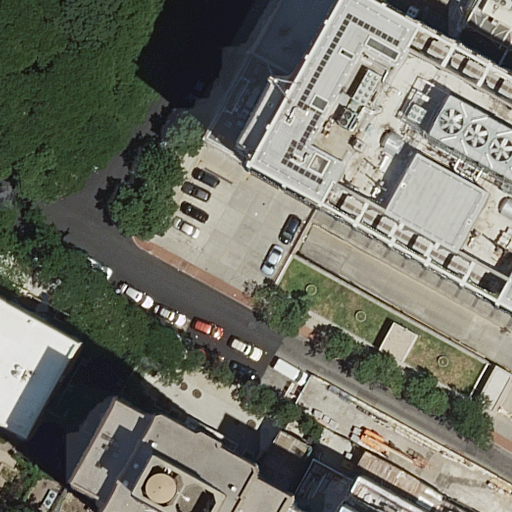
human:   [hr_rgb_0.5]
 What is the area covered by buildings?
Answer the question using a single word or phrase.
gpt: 5838m2

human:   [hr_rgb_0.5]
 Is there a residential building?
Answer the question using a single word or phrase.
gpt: yes

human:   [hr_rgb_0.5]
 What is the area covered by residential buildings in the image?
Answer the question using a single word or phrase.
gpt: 5838m2

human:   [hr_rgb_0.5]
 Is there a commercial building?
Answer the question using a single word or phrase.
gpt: no

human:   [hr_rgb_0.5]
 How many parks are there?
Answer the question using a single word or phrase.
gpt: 1

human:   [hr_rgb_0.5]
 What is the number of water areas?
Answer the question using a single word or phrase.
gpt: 0

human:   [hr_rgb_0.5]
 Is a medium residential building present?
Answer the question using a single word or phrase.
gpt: yes

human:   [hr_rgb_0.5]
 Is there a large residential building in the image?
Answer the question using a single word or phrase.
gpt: yes

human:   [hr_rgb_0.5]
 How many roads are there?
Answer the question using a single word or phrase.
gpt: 2

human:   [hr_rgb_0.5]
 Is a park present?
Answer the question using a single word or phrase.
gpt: yes

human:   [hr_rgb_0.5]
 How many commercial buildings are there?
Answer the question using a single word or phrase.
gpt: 0

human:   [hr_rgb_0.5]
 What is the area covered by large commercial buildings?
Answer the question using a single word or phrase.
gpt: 0m2

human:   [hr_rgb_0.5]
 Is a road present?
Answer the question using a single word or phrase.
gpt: yes

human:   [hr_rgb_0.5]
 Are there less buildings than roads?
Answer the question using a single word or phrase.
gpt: no

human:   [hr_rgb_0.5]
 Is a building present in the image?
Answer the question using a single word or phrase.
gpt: yes

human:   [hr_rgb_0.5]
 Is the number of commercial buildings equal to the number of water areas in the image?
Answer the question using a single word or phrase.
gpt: yes

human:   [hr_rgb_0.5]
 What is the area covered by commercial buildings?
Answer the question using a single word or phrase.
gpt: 0m2

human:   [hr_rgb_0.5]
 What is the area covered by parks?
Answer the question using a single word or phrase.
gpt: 881m2

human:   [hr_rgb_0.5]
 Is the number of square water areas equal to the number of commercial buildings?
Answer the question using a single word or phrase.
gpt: yes

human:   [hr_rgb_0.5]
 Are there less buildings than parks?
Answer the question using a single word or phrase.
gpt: no

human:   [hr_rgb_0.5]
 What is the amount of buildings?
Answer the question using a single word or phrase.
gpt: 5

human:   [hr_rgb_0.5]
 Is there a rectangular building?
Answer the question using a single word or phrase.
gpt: yes

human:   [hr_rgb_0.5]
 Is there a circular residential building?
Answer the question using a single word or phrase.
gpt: no

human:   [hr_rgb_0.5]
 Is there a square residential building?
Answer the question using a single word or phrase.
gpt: no

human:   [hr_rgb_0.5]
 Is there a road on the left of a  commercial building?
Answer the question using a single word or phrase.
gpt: no

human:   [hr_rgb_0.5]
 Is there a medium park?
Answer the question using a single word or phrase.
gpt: no

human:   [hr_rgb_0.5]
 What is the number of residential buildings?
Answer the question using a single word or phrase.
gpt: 5

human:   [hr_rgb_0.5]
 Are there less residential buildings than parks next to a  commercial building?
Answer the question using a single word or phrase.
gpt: no

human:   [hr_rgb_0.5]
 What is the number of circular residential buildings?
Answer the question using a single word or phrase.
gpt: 0

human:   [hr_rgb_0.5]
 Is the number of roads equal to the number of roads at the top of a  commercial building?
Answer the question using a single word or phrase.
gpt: no

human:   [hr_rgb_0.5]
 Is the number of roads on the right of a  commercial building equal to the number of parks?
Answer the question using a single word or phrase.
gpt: no

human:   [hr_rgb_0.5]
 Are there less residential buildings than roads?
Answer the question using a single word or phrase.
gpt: no

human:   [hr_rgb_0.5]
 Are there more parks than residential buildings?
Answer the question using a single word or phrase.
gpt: no

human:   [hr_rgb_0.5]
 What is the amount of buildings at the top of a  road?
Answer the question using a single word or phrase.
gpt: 1

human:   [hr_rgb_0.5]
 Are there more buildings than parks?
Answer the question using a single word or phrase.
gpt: yes

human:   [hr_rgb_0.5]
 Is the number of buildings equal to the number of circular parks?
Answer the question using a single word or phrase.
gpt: no

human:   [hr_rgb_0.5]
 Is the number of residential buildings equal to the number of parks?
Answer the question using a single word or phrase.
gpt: no

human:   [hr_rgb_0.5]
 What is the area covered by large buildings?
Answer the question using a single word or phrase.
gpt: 5217m2

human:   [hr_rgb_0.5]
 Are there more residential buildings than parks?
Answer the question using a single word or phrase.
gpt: yes

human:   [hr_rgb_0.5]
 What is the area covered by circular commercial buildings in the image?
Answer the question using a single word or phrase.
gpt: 0m2

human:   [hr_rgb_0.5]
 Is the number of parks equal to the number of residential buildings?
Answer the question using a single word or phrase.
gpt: no

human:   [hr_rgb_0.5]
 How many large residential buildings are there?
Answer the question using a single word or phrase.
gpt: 2

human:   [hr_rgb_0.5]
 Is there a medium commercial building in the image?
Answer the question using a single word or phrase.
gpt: no

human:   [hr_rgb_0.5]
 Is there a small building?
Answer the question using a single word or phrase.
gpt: yes

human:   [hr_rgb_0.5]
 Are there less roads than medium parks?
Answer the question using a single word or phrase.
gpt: no

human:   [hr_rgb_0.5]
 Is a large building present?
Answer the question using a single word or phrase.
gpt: yes

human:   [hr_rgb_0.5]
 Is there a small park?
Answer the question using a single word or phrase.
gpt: no

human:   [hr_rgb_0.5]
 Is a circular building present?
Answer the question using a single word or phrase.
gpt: no

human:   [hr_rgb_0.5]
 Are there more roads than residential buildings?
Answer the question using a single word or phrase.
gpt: no

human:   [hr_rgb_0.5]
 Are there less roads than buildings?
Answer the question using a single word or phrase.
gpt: yes

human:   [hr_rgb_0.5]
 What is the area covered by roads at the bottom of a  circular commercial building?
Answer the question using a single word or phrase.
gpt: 0m2

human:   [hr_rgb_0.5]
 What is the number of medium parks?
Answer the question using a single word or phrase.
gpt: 0

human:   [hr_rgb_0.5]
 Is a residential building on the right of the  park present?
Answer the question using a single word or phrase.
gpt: yes

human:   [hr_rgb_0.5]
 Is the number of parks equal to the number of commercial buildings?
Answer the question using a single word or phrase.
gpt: no

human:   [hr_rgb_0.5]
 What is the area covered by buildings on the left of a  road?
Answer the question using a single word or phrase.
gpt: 349m2

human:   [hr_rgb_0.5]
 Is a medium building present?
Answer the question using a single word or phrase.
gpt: yes

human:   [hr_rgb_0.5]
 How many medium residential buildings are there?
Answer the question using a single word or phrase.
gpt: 2

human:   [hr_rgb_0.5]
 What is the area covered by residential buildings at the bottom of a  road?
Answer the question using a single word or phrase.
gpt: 3395m2

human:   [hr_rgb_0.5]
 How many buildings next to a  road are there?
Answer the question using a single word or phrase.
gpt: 5

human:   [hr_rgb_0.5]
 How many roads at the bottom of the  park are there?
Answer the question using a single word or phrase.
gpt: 1

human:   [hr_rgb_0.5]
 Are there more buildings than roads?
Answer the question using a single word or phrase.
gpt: yes

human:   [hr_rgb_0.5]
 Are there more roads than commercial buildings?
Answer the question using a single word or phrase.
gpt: yes

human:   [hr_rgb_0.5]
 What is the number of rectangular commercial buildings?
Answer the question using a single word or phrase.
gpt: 0

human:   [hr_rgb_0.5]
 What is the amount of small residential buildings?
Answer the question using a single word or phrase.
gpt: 1